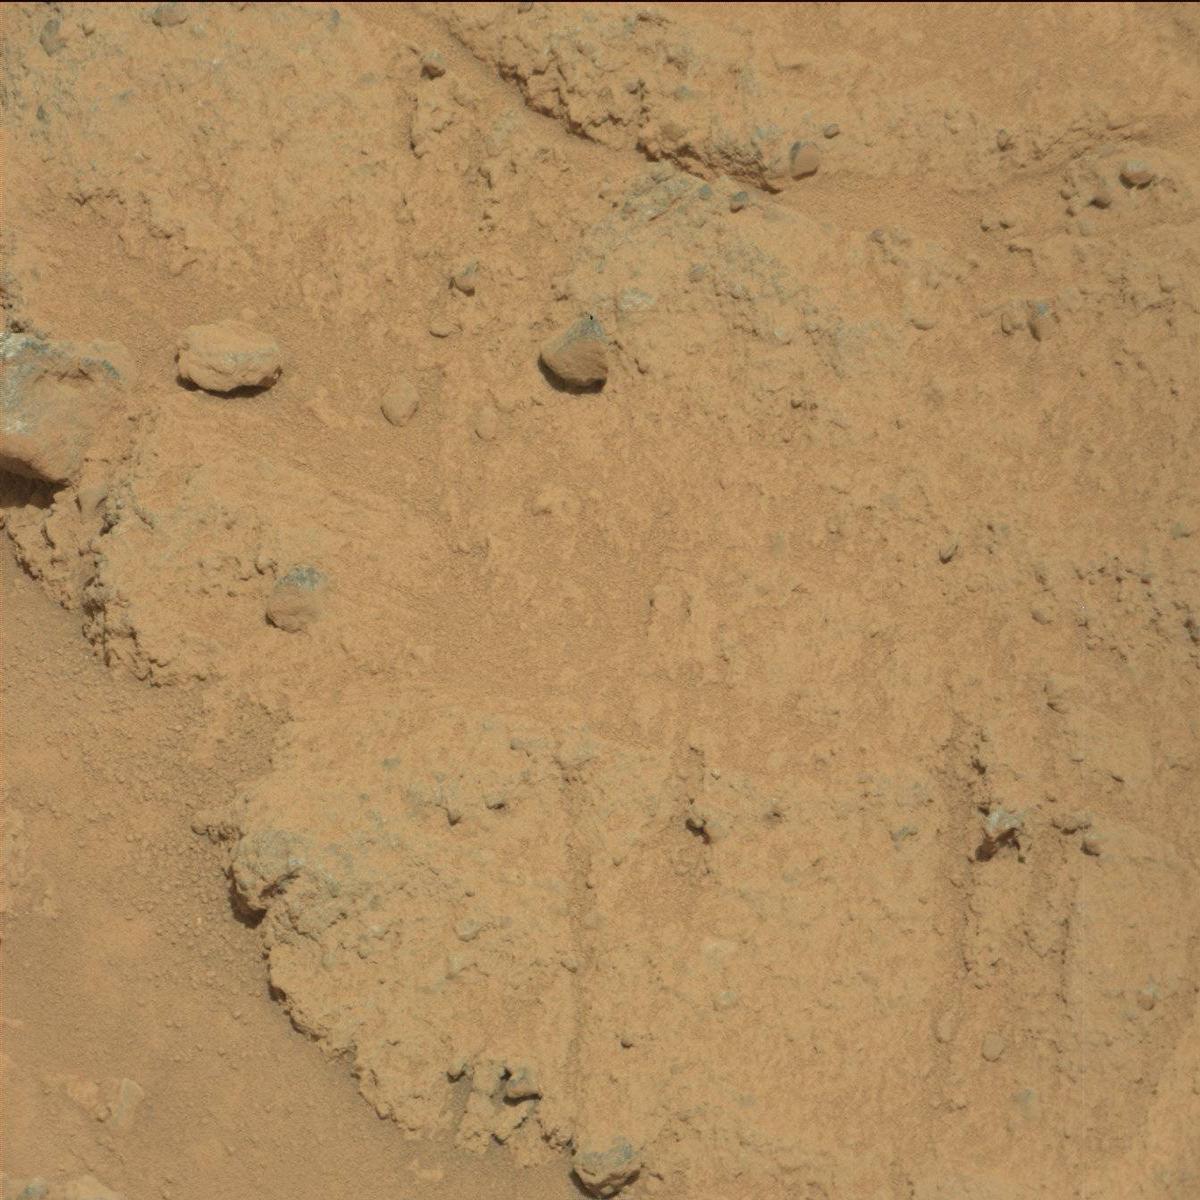
Terrain classes present: Bedrock, Rock, Sand / Soil